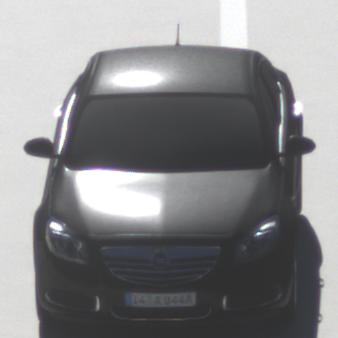
Make: Opel
Model: Insignia 1.6
Detailed model: Insignia (A) Notch Back
Model produced from: 2008/11
Model produced until: 2008/12
Doors: 4
Color: black
Road condition: dry road
Daytime: morning or afternoon
Contrast: high contrast